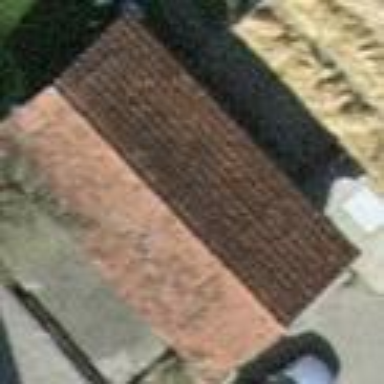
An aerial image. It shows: Gabled roof on farm auxiliary building.